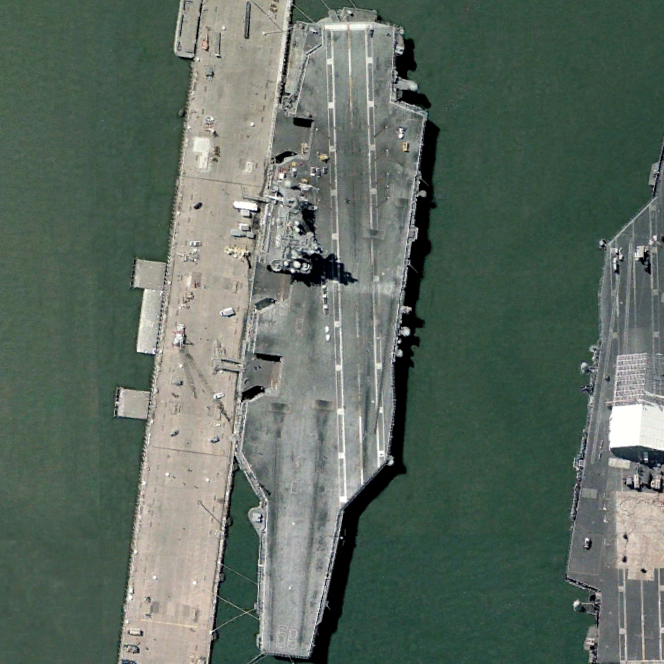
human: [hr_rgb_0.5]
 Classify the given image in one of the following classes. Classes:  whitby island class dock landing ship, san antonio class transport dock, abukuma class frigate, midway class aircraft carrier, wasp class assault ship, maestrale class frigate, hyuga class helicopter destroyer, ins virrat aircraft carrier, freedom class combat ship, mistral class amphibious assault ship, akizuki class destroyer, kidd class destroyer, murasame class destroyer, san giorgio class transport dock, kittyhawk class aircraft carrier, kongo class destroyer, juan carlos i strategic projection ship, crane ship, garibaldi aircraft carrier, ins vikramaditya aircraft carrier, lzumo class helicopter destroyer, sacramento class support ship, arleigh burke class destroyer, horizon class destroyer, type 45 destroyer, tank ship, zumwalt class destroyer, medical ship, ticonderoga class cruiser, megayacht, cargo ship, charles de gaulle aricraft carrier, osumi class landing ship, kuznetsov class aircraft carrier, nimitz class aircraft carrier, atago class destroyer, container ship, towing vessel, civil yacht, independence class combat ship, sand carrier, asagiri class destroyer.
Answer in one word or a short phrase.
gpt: Nimitz class aircraft carrier